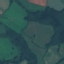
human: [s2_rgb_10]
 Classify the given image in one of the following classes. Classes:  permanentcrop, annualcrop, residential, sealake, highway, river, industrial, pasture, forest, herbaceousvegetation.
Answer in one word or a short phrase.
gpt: Pasture